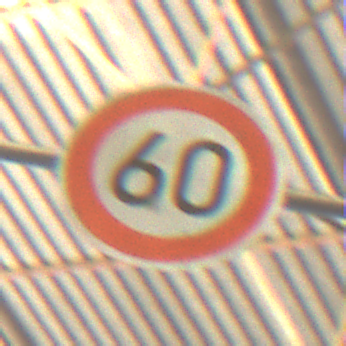
Verkehrszeichen: Geschwindigkeit60
Umgebung: Indoor, Urban
Tageszeit: Midday
Wetter: NotSpecified
Licht: Natural
Jahreszeit: NotSpecified
Kontrast: MediumContrast